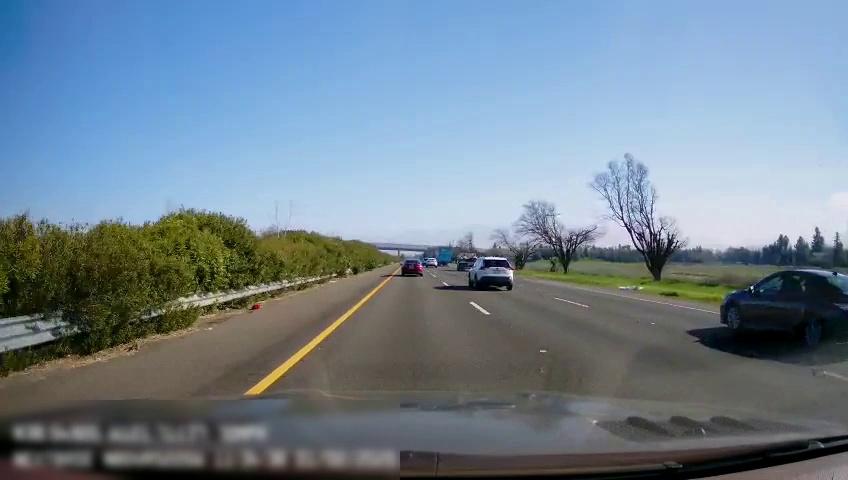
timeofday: Day
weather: Sunny
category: Drivable Space
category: Vehicles | Car
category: Vehicles | SUV
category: Vehicles | Truck
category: Vehicles | Truck
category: Vehicles | Car
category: Vehicles | SUV
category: Lanes | Current Lane
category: Lanes | Current Lane
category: Lanes | Alternate Lane
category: Lanes | Alternate Lane